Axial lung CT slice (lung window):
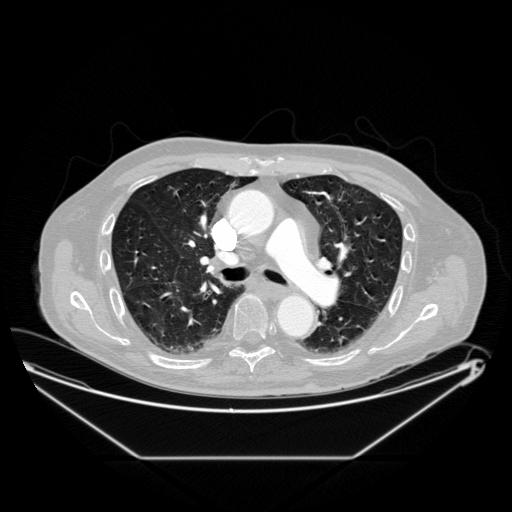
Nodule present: no